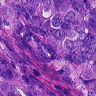
Metastatic tissue present: yes